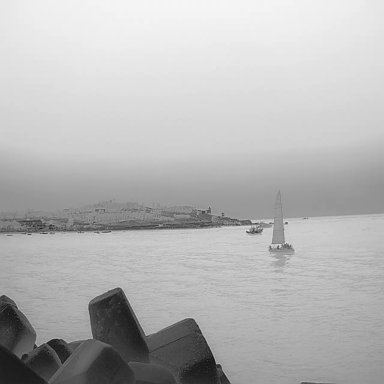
There are two bulk_carriers in the infrared image.